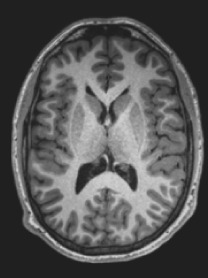
Label: notumor